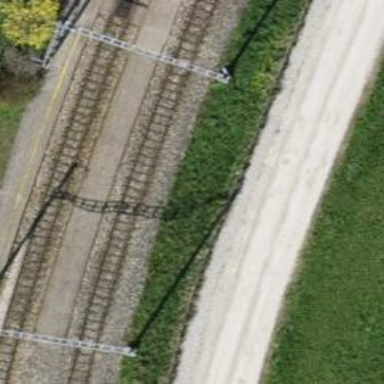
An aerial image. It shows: Narrow-gauge railway siding with electrified contact line. The siding has one track.